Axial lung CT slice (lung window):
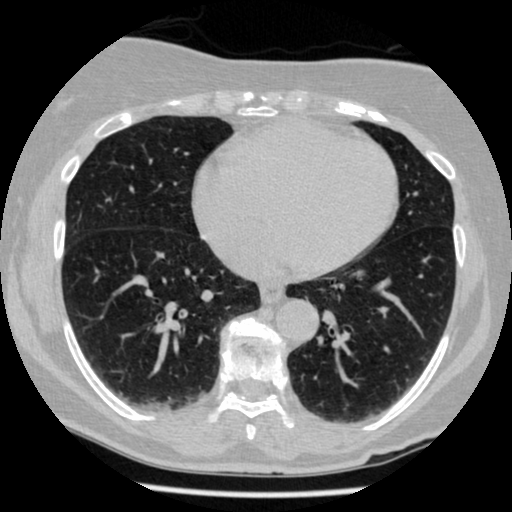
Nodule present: no